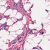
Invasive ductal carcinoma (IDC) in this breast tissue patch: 1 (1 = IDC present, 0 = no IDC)